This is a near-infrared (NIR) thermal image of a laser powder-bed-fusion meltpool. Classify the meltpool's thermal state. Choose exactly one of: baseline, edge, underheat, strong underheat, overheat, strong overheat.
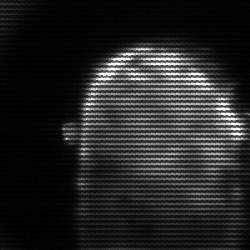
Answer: baseline